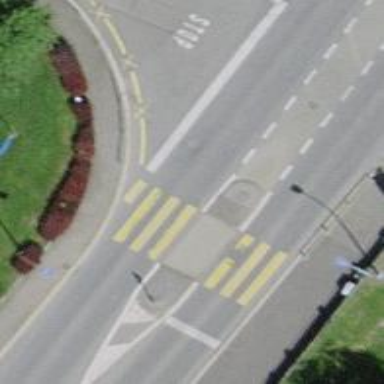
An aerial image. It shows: Zebra crossing with road island.